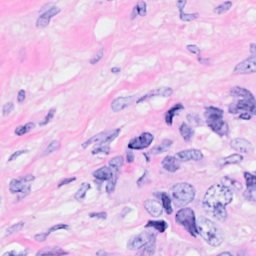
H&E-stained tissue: Breast